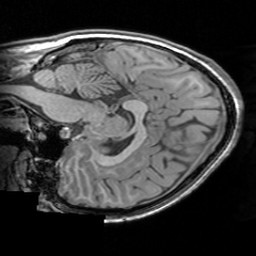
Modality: T1w
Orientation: sagittal
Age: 19
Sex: female
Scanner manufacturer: siemens
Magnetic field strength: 3 T
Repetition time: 1.63 s
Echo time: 0.00311 s